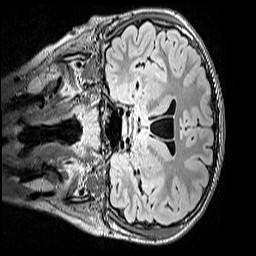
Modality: FLAIR
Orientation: coronal
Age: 11
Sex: male
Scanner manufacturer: siemens
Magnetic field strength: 3 T
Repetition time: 5 s
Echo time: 0.388 s